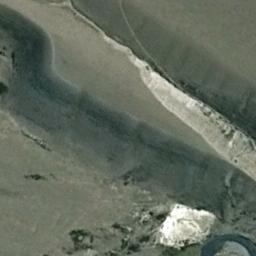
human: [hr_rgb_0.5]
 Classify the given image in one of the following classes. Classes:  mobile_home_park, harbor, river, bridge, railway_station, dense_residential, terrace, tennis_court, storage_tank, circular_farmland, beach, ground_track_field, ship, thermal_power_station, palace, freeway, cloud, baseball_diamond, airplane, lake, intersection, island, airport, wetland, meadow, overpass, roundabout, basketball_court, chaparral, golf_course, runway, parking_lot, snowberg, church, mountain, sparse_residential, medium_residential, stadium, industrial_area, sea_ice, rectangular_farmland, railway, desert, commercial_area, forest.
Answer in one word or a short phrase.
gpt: desert